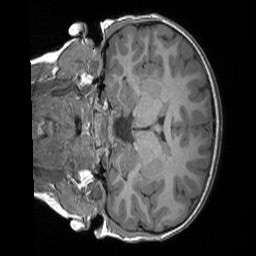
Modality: T1w
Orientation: coronal
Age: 8
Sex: male
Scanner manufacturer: siemens
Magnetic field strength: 3 T
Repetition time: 1.65 s
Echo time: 0.00203 s